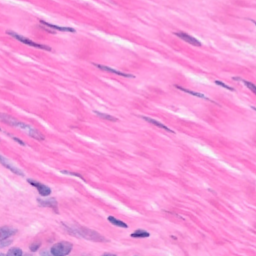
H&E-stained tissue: Breast